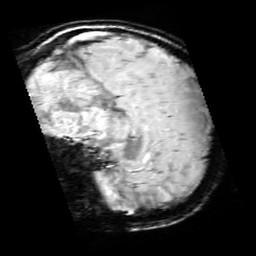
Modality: SWI
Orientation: sagittal
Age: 10
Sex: female
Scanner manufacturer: siemens
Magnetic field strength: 3 T
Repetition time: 0.027 s
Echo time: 0.02 s